Question: What is the value of this measurement?
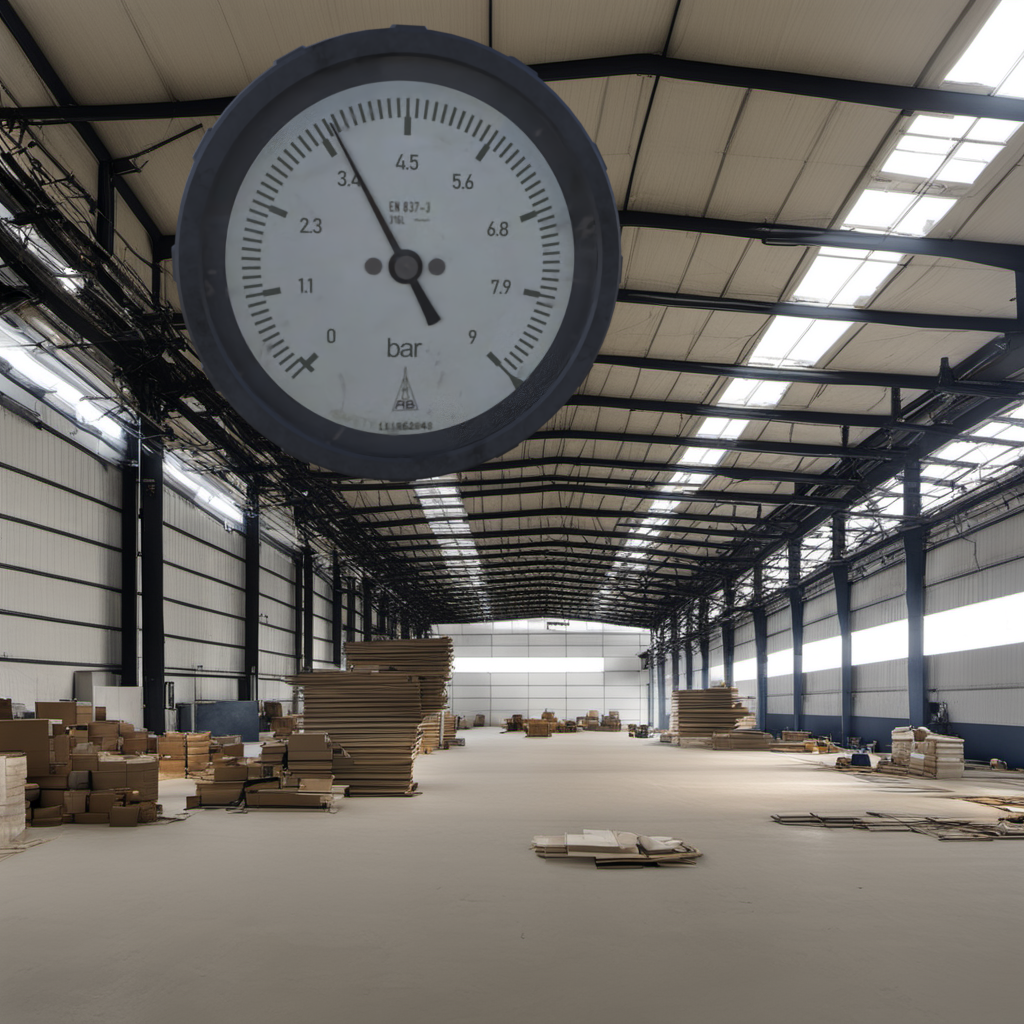
Answer: The result is 3.55
Question: What is the reading range of the measurement in the image?
Answer: The range is from 0 to 9
Question: What is the minimum and maximum reading range of this measurement?
Answer: The minimum value is 0 and the maximum value is 9